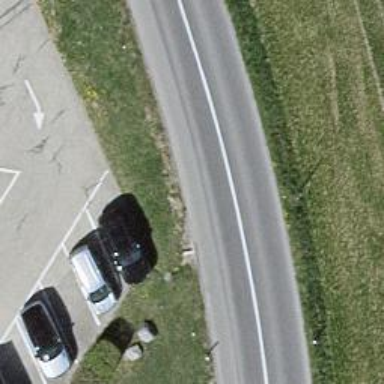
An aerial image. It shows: Secondary road with asphalt surface.